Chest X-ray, PA view. Patient: 45 years old, sex M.
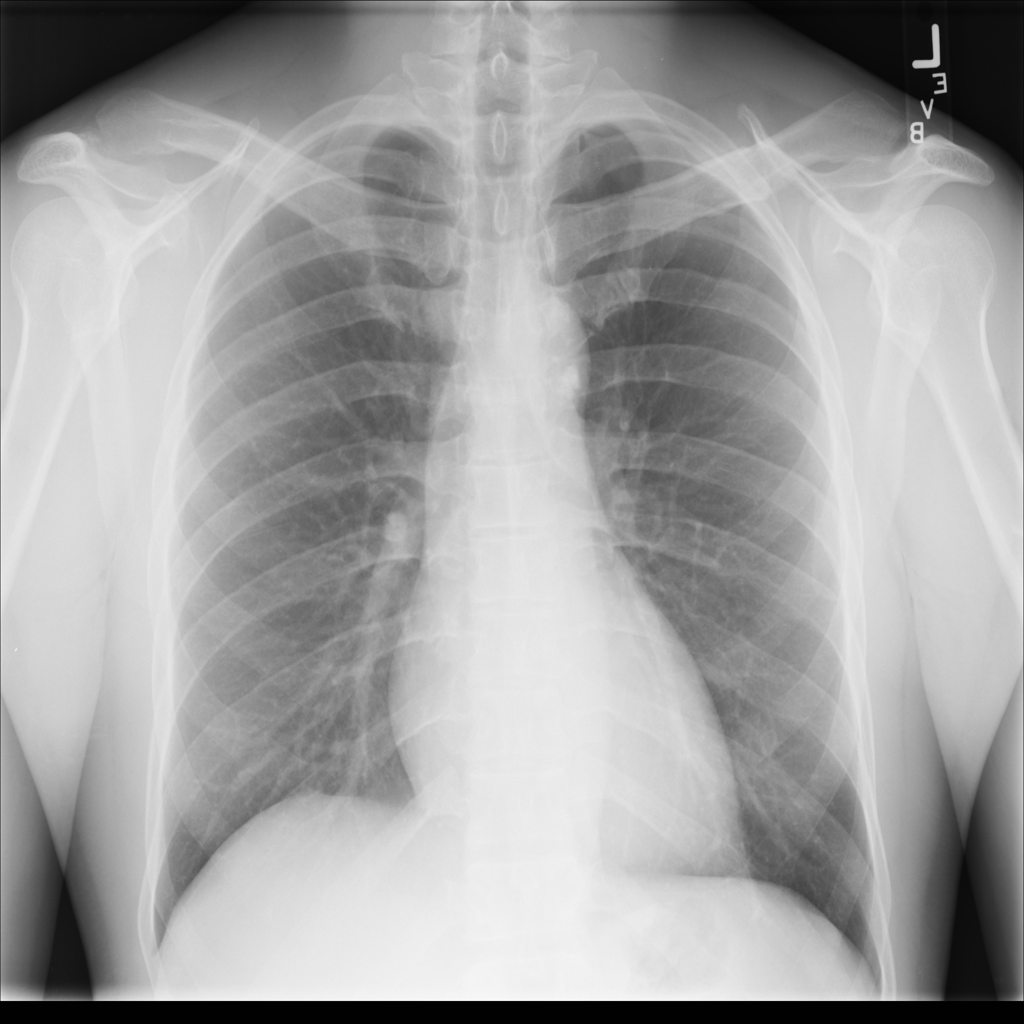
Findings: No Finding